Interaction volume radius: 10 \u00c5
Interaction volume height: 15 \u00c5
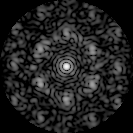
Disorder parameter: 0.7024